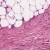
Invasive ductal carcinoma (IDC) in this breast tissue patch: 0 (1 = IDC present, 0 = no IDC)